Field crop: maize
Growth stage: 2
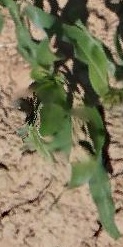
Species: maize